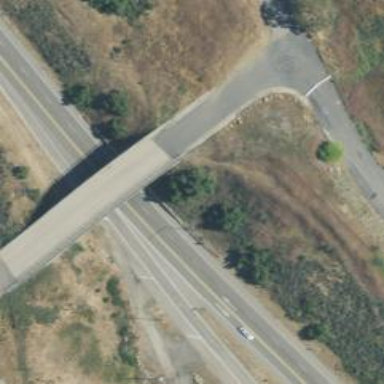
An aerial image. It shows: Man-made bridge.